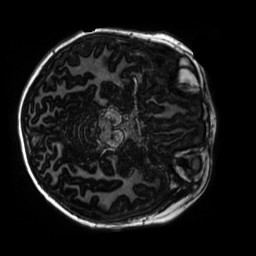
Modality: MP2RAGE
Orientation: axial
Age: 9
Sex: male
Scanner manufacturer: siemens
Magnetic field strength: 3 T
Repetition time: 4 s
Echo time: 0.00303 s